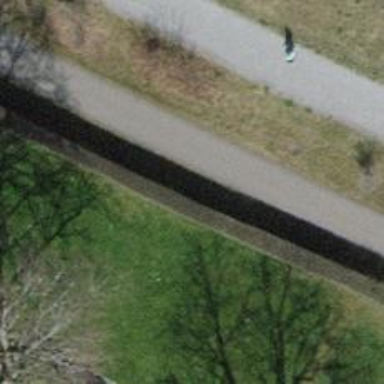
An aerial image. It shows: Hedge barrier.